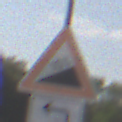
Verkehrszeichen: Steigung10
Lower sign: RichtungsangabeDurchPfeile2
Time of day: MorningAfternoon
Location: Outdoor (Nature)
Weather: PartlyCloudy
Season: NotSpecified
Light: Natural